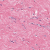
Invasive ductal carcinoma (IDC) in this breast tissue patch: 0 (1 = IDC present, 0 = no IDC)